Group 1:
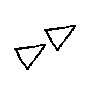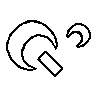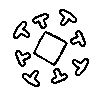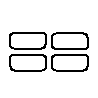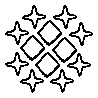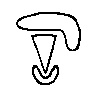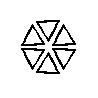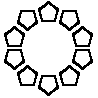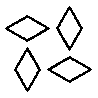
Group 2:
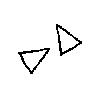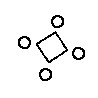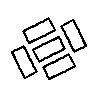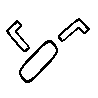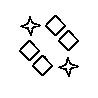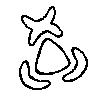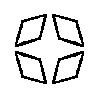
Rule separating the two groups: Any shape's axis of reflection is shared by another shape vs. not so.
Concepts: symmetry
Author: Leo Crabbe